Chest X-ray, PA view. Patient: 50 years old, sex F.
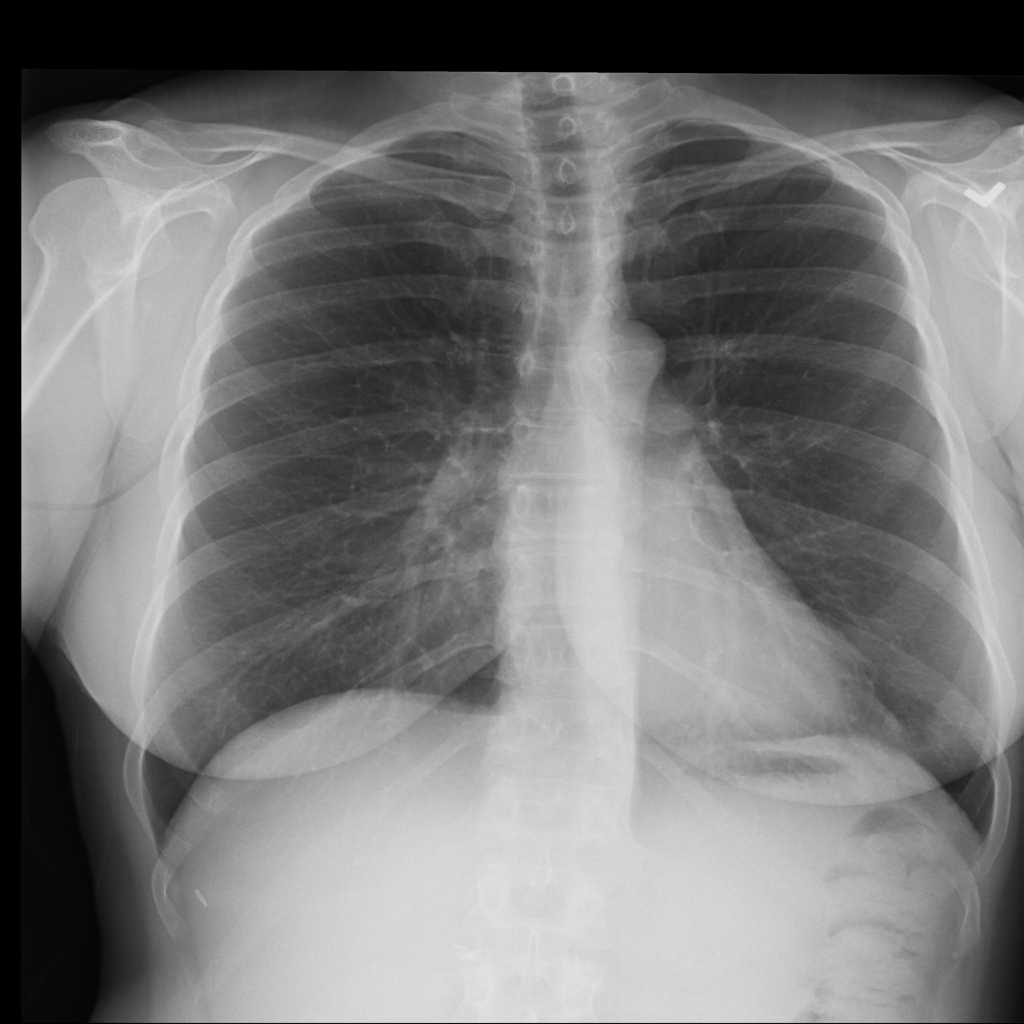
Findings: No Finding